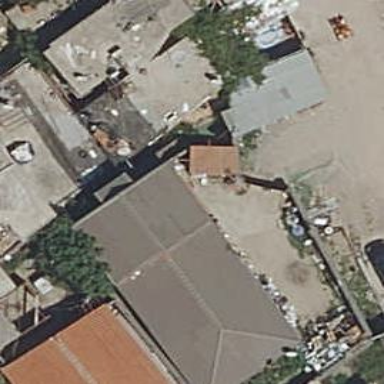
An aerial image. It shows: Detached building.